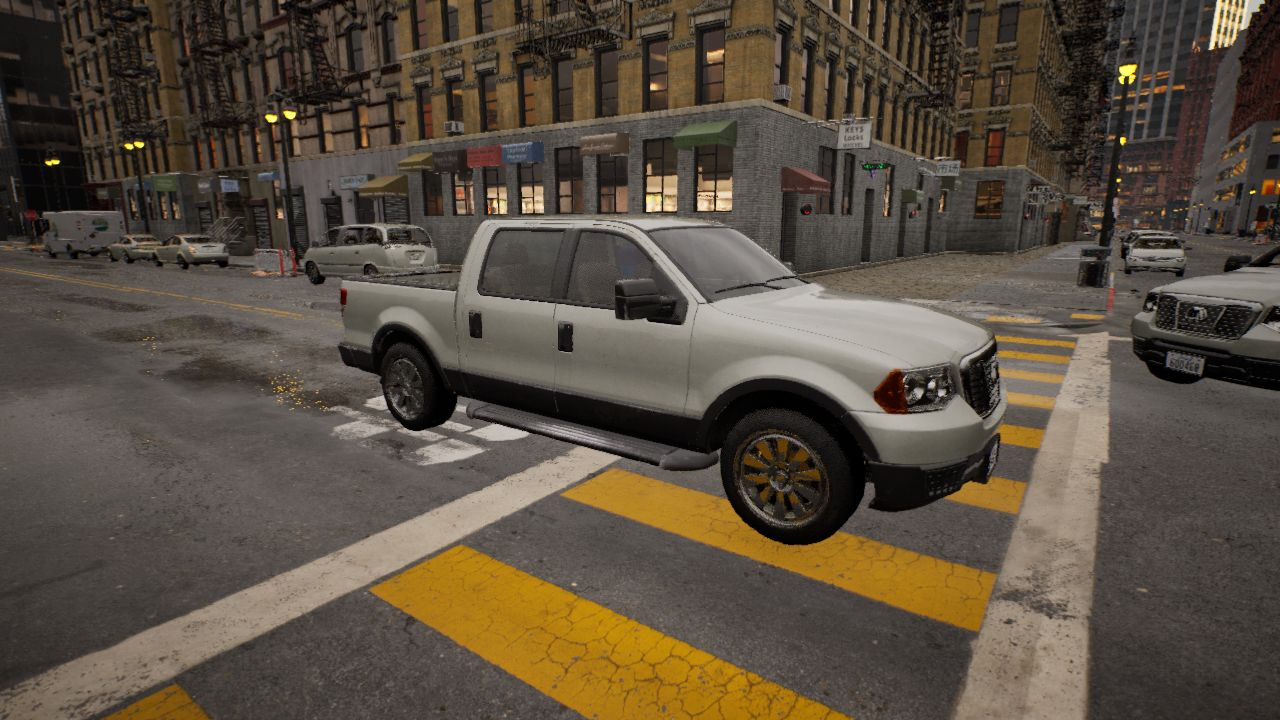
Venue: residential
Lighting: golden hour
Vehicle rig: pickup